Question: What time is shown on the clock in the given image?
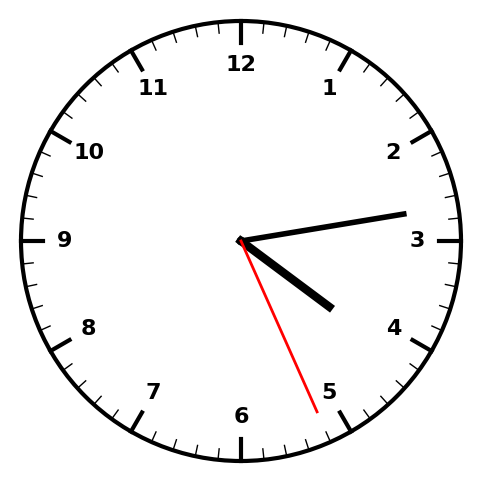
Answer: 04:13:26